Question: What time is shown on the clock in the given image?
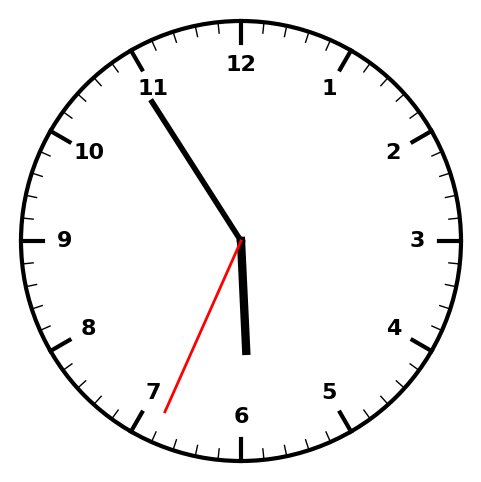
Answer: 05:54:34